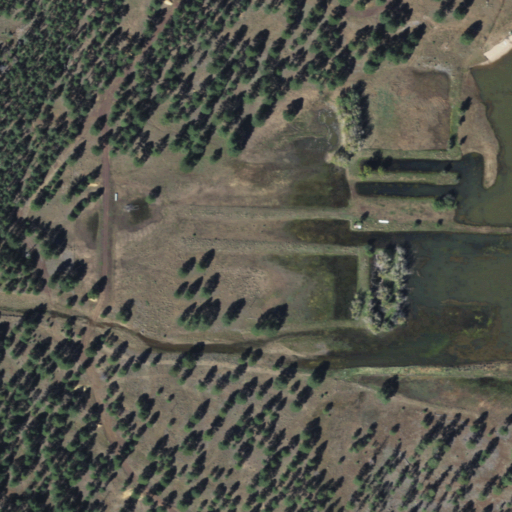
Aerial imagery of valley in Arizona named Rosilda Spring Canyon containing evergreen forest, shrub, grassland, and open water